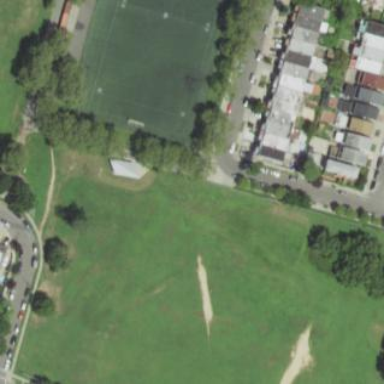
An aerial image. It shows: Cricket pitch for leisure and sports activities.